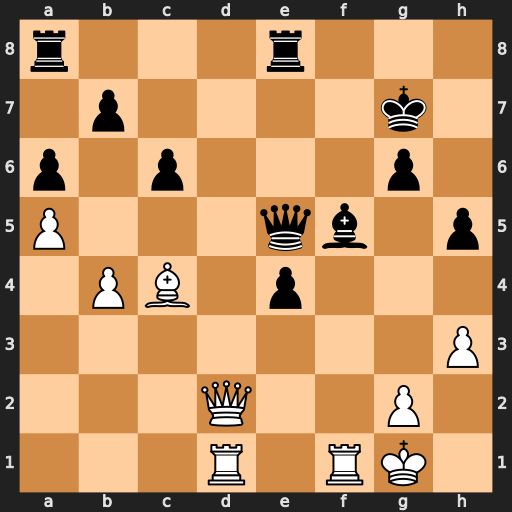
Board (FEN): r3r3/1p4k1/p1p3p1/P3qb1p/1PB1p3/7P/3Q2P1/3R1RK1
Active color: w
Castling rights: -
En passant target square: -
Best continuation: Qg5 Qe7 Rxf5 Qxg5 Rxg5